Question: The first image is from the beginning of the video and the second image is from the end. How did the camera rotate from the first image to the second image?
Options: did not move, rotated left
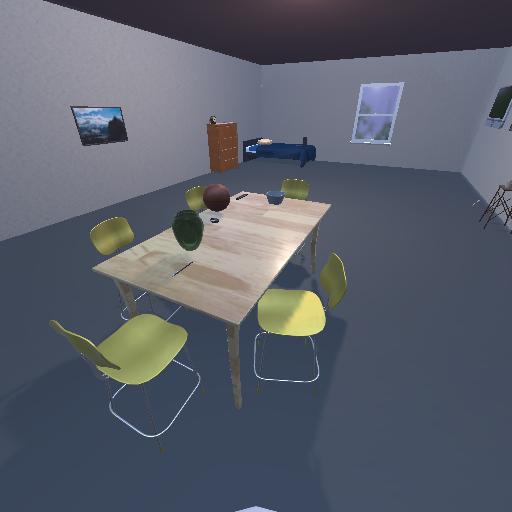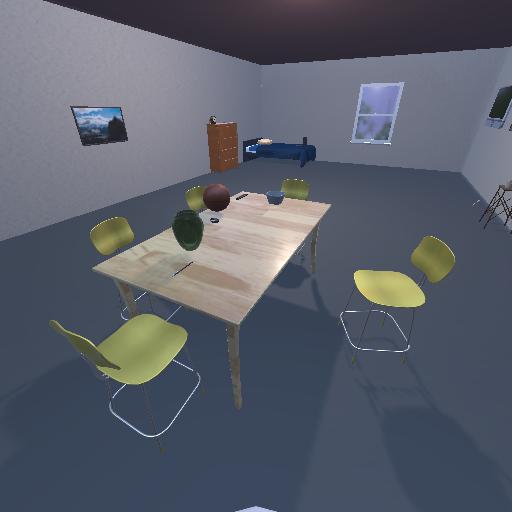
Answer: did not move